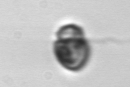
Label: Heterocapsa_rotundata